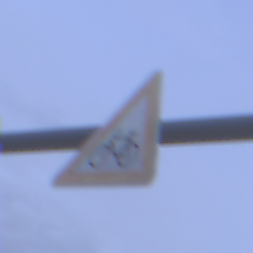
Verkehrszeichen: RadverkehrRechts
Umgebung: Outdoor, Suburban
Tageszeit: SunriseSunset
Wetter: PartlyCloudy
Licht: Natural
Jahreszeit: NotSpecified
Kontrast: LowContrast